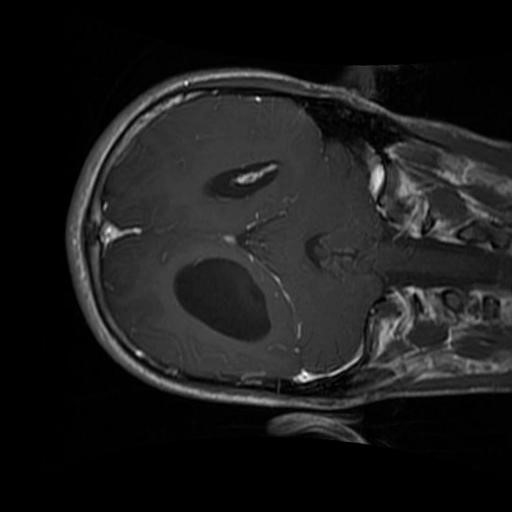
Label: brain_glioma